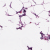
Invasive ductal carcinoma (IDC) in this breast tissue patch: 0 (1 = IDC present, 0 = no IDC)